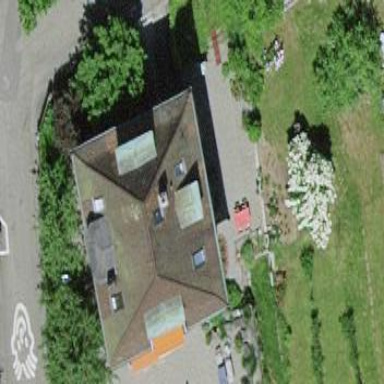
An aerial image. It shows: Residential building with hipped roof.